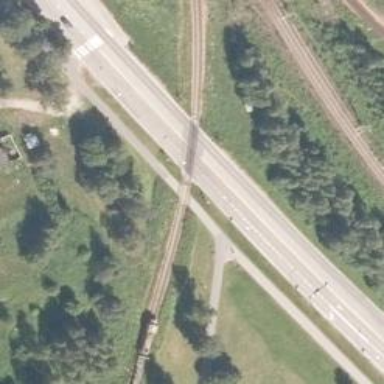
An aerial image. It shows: Railway crossing with lights and saltire markers.